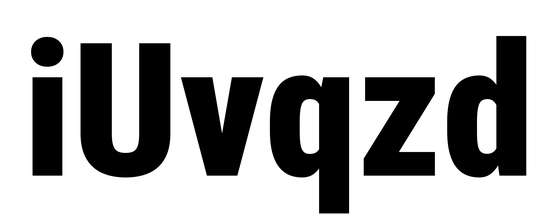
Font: Roboto_Condensed_Black